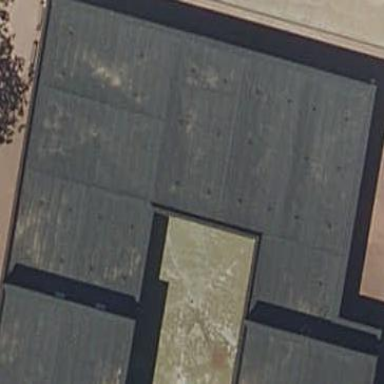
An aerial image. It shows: School building.